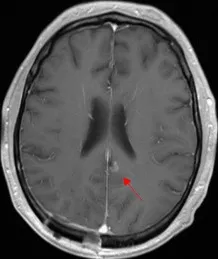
MRI showing cerebral metastasis before.
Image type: radiology (mri)